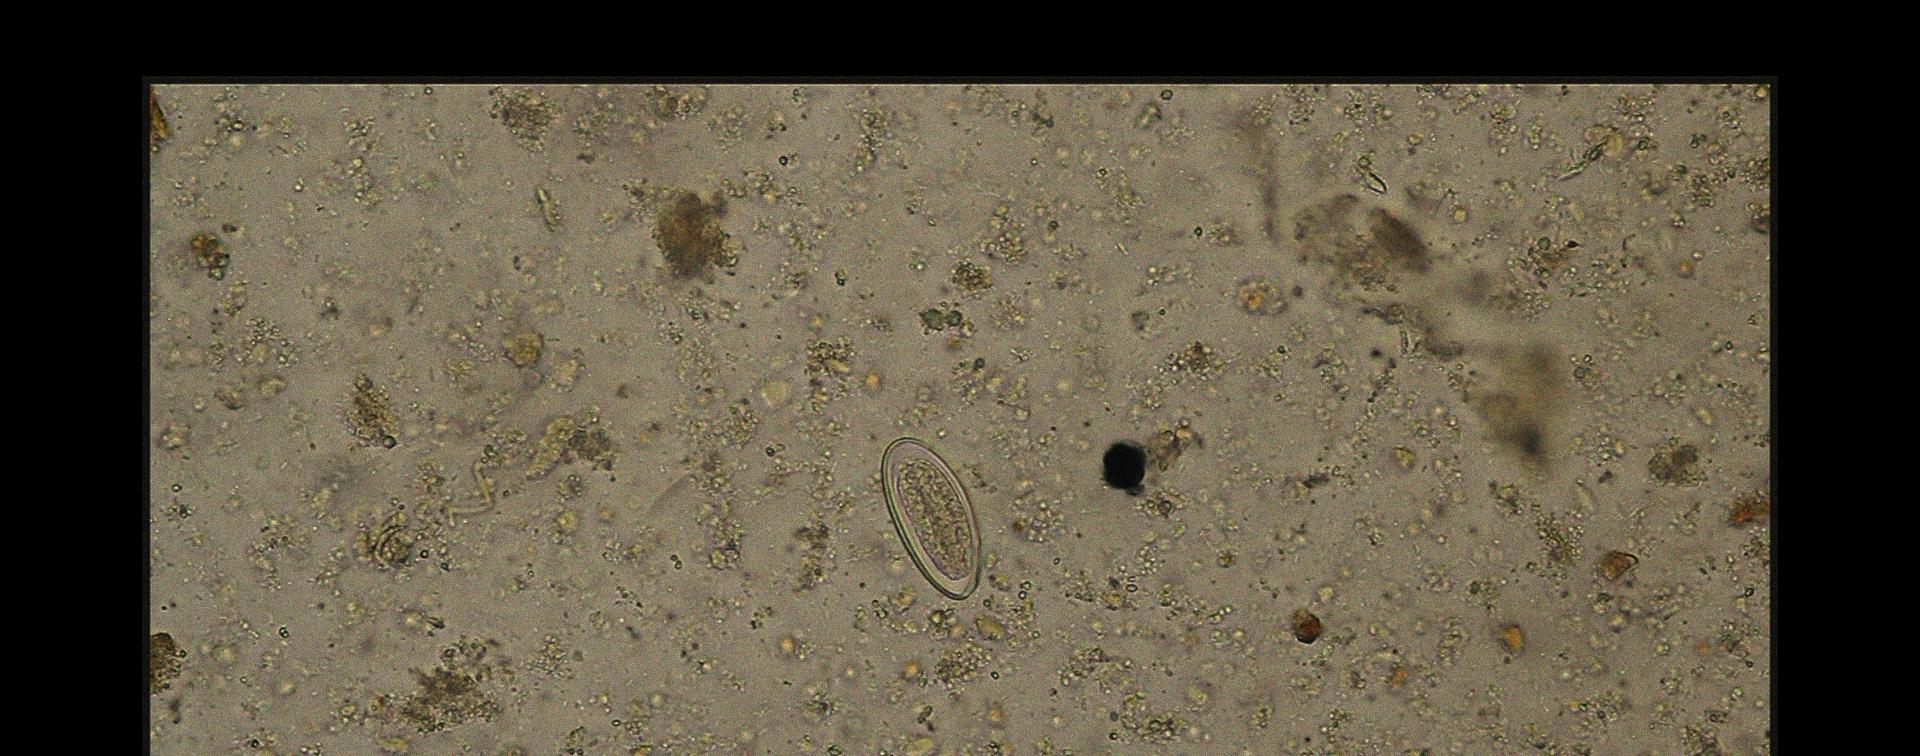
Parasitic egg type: Enterobius vermicularis